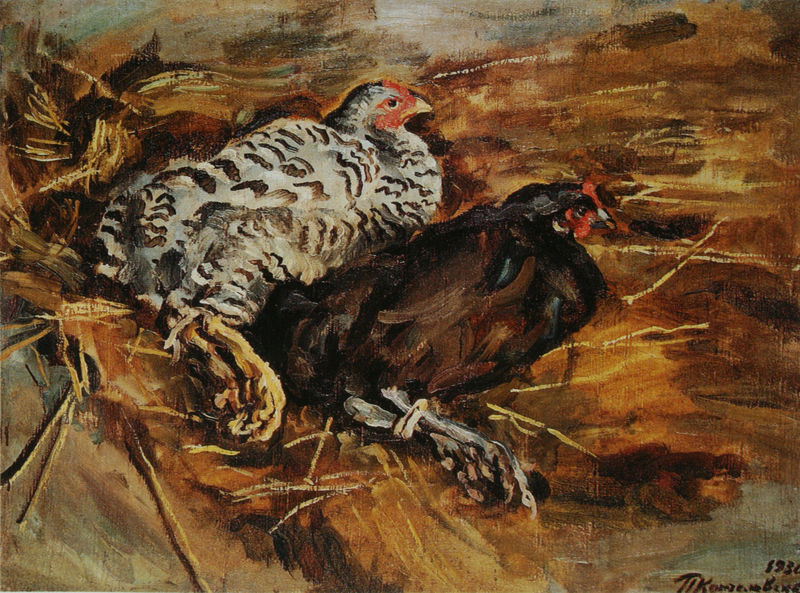
Titel: Hühner
Künstler: Pjotr Kontschalowskij
Standort: Moskau
Institution: Tretjakow-Galerie
Schlagwörter: feder, fuß, gemälde, vogel, weiß, gelb, braun, grau, orange, schwarz, stroh, ölbild, gras, rot, tier, tiere, fest, malerei, muster, federn, gefieder, tod, tot, signatur, halme, vögel, pastos, boden, gold, paar, genre, stilleben, füße, wellen, liegen, schnabel, zwei, heu, kamm, halm, bauernhof, signiert, querformat, gestreift, liegend, krallen, schnäbel, federkleid, gefleckt, tierportrait, nest, gebunden, stall, kralle, hahn, huhn, verbunden, gockel, henne, hennen, hühner, kuscheln, strohhalm, gefesselt, verschnürt, paarung, gesreift, hühnerpaar, hühnerstall, sathl, stohhalme, zusammengebunden